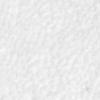
Label: no_change